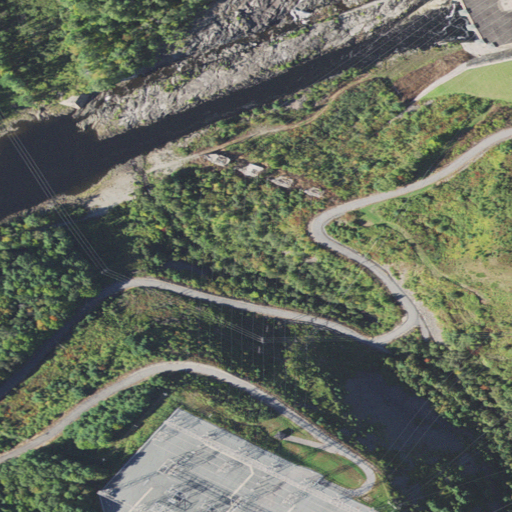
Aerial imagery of valley in New Hampshire named Smutty Hollow containing mixed forest, barren land, open water, pasture, high intensity development, evergreen forest, deciduous forest, grassland, medium intensity development, low intensity development, shrub, and open development